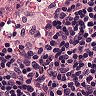
Metastatic tissue present: no